Field crop: maize
Growth stage: 2
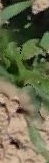
Species: maize